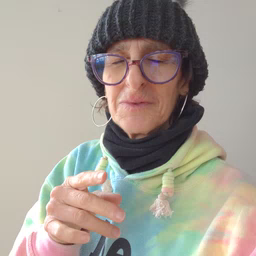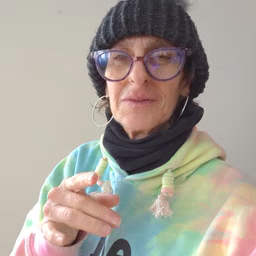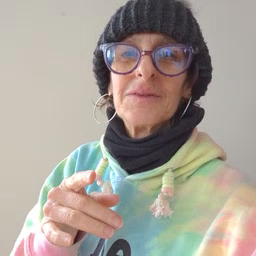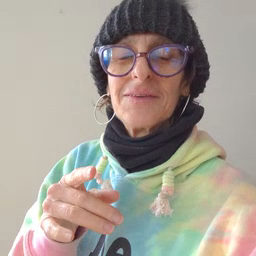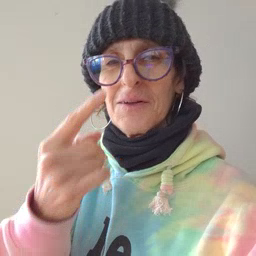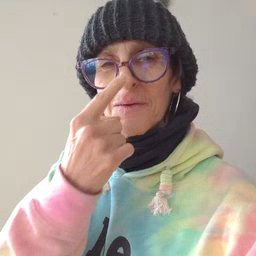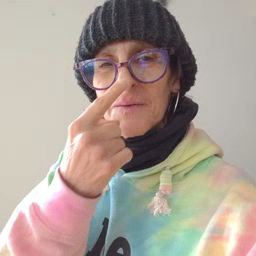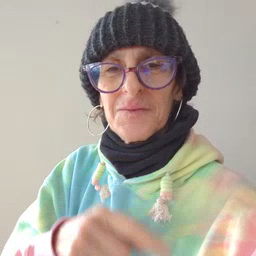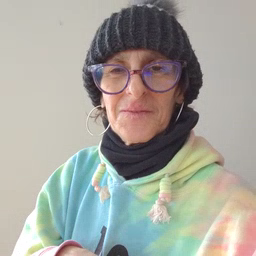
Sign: nose